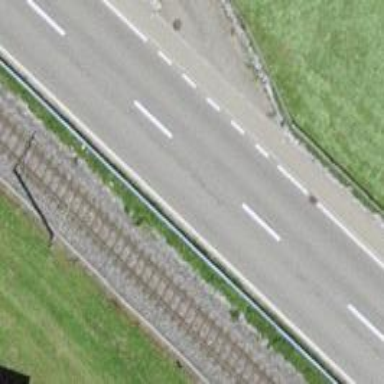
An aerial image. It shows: Narrow-gauge railway with electrified contact line.